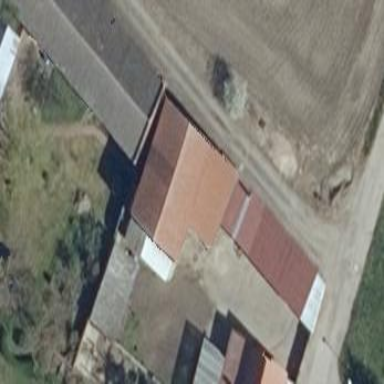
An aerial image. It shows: Building.